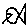
Label: fish